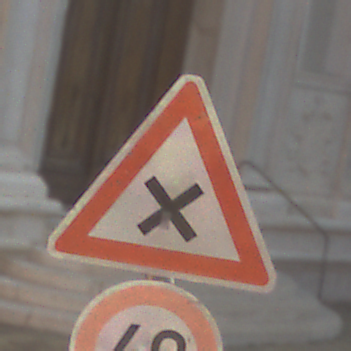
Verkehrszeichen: KreuzungOderEinmuendung
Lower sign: Geschwindigkeit40
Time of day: MorningAfternoon
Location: Outdoor (Urban)
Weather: Clear
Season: NotSpecified
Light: Natural